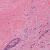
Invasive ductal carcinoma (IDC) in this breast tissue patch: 1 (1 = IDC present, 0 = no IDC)